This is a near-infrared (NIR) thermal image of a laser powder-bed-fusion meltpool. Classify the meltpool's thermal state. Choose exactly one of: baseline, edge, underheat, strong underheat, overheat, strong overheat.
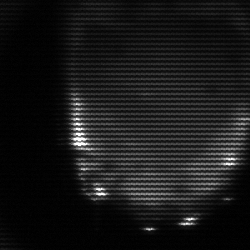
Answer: edge